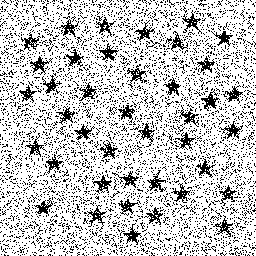
Squares: 0
Triangles: 0
Stars: 40
Total shapes: 40